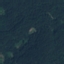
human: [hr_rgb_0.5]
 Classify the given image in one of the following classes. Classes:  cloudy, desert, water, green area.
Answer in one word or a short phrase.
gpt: green area